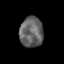
Tissue: prostate
Cell type: T cells
Senescence score: 0.1866
Nuclear area (px): 697
Mean DAPI intensity: 99.534